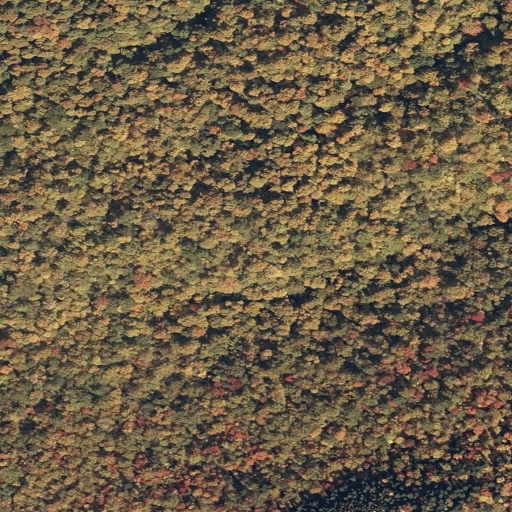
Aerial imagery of gap in Maine named Haystack Notch containing deciduous forest, mixed forest, and evergreen forest